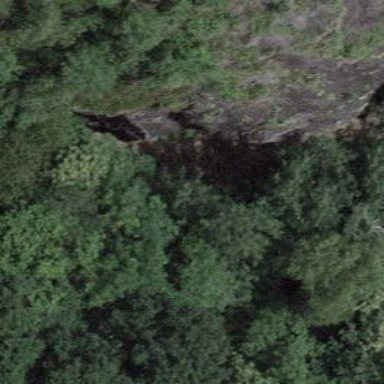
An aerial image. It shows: Cliff in nature.